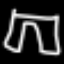
Label: pants